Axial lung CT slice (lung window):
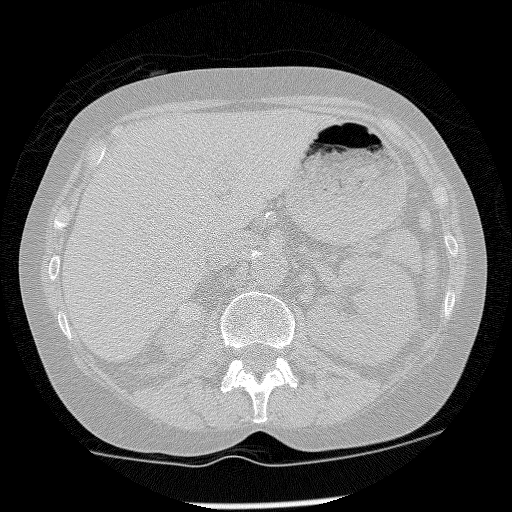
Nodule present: no